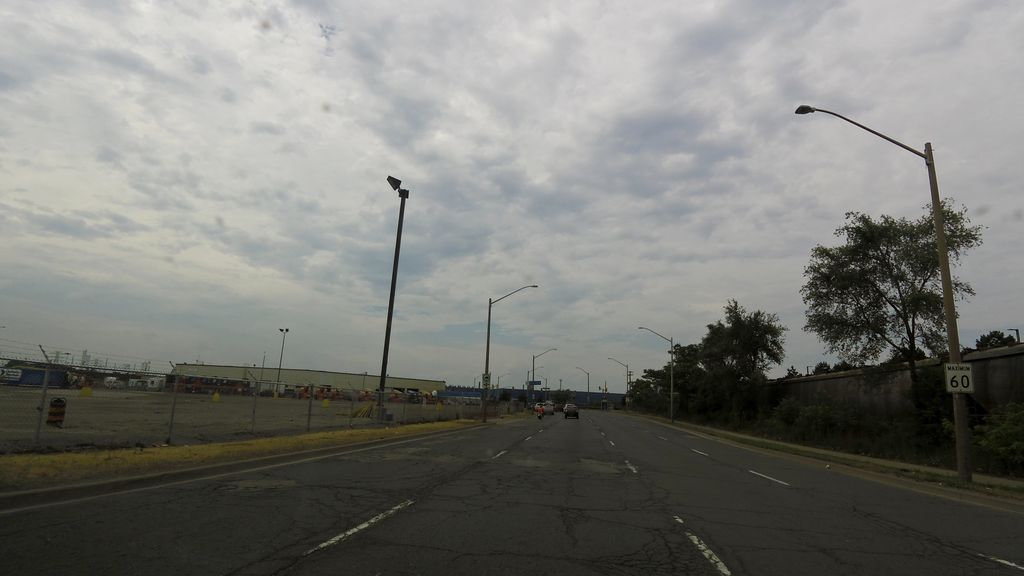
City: hamilton